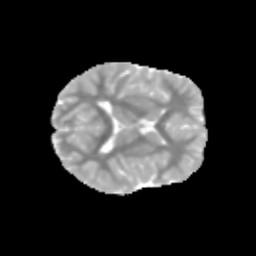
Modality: MD
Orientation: axial
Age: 9
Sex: female
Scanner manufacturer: siemens
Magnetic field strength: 3 T
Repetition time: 3.8 s
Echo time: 0.07 s